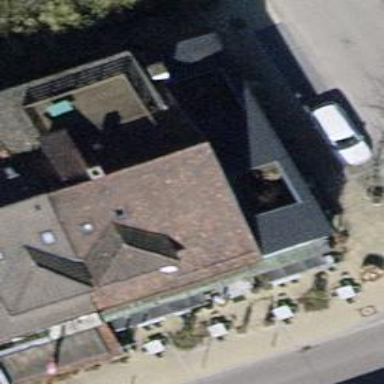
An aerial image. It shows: Cafe.